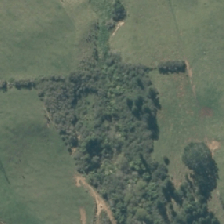
Land cover: indigenous_forest